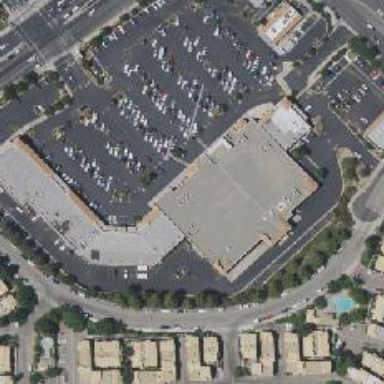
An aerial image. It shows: Supermarket.